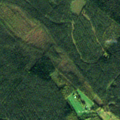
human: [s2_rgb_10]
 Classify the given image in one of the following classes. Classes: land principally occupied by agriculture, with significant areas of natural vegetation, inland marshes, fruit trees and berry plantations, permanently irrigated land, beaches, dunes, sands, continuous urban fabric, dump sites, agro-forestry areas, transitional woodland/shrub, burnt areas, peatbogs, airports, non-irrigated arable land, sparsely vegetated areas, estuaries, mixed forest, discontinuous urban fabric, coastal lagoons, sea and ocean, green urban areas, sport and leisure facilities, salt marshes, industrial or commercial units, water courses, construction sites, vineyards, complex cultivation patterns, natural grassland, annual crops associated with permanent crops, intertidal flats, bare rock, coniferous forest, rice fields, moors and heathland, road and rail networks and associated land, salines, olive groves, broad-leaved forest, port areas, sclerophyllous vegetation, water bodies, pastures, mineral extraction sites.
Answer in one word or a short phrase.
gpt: coniferous forest, mixed forest